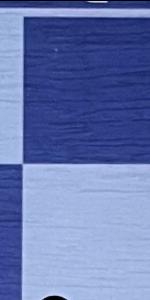
Label: Empty